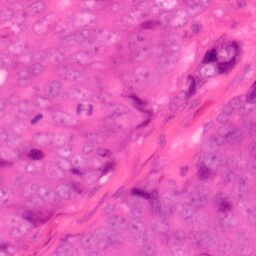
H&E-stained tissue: Colon